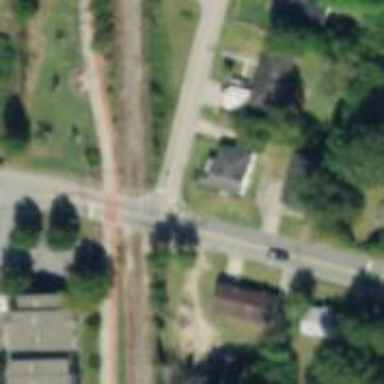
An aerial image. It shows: Railway level crossing.